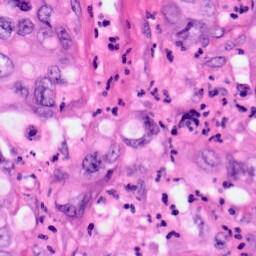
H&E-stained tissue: Pancreatic